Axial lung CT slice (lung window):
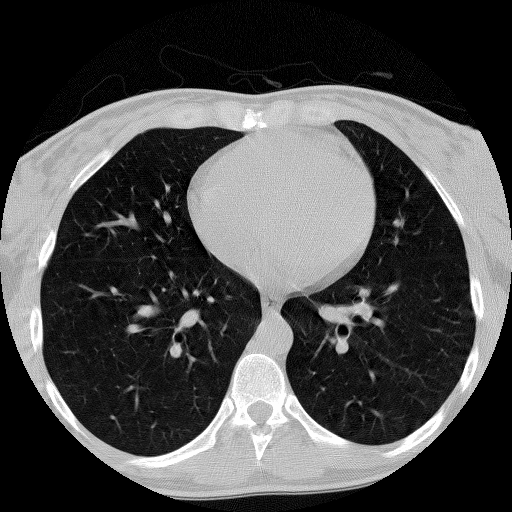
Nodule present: no